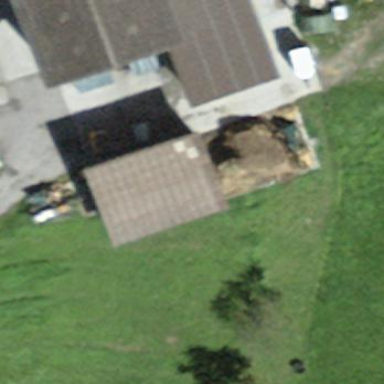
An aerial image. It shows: Farm auxiliary building with gabled roof.